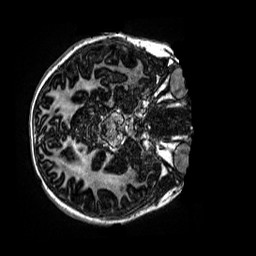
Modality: MP2RAGE
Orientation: axial
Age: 11
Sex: female
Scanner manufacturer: siemens
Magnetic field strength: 3 T
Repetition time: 4 s
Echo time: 0.00299 s